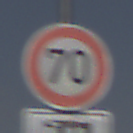
Verkehrszeichen: Geschwindigkeit70
Zusatzzeichen unten: HinweisDurchSinnbild23
Umgebung: Outdoor, Nature
Tageszeit: MorningAfternoon
Wetter: PartlyCloudy
Licht: Natural
Jahreszeit: NotSpecified
Kontrast: HighContrast